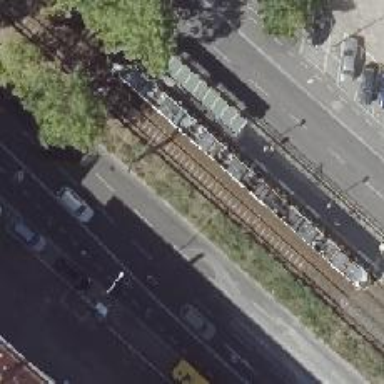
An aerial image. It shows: Tram stop.